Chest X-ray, AP view. Patient: 49 years old, sex F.
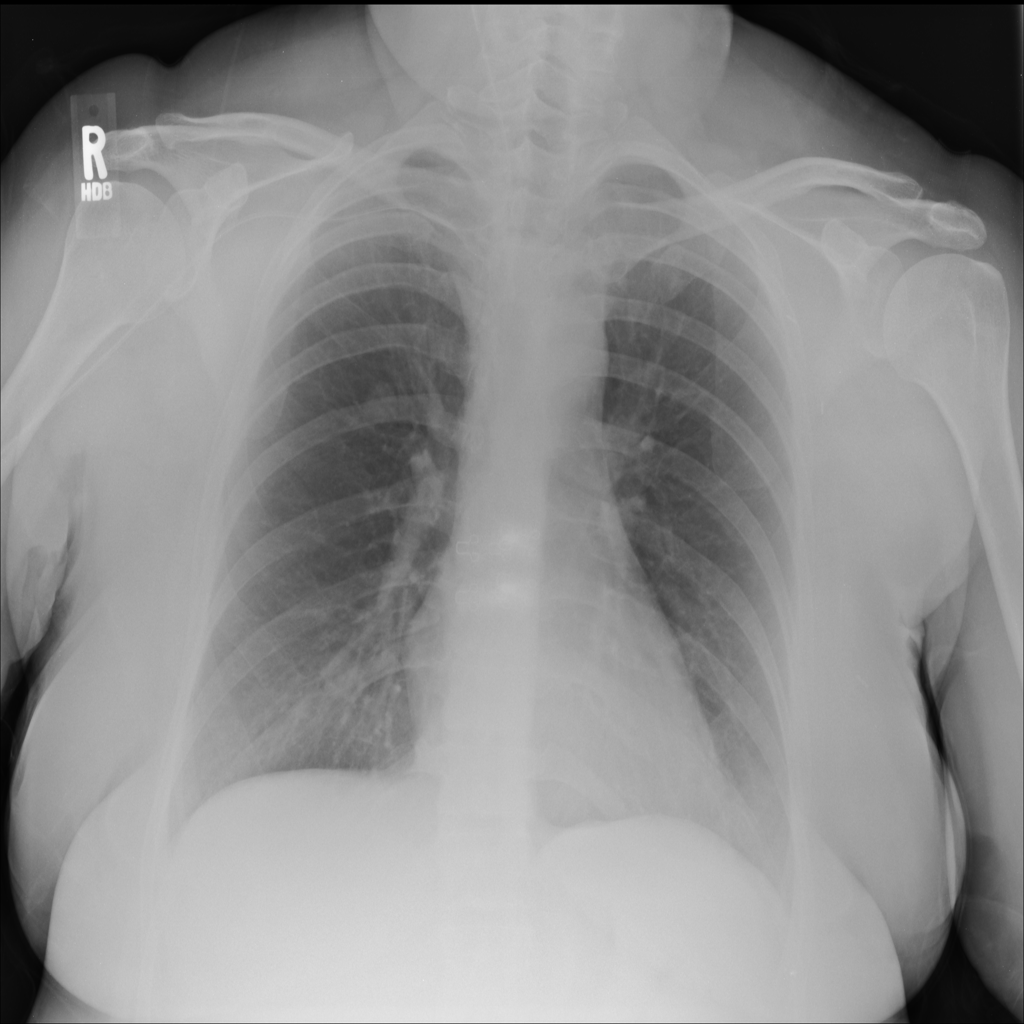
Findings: No Finding